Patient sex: F
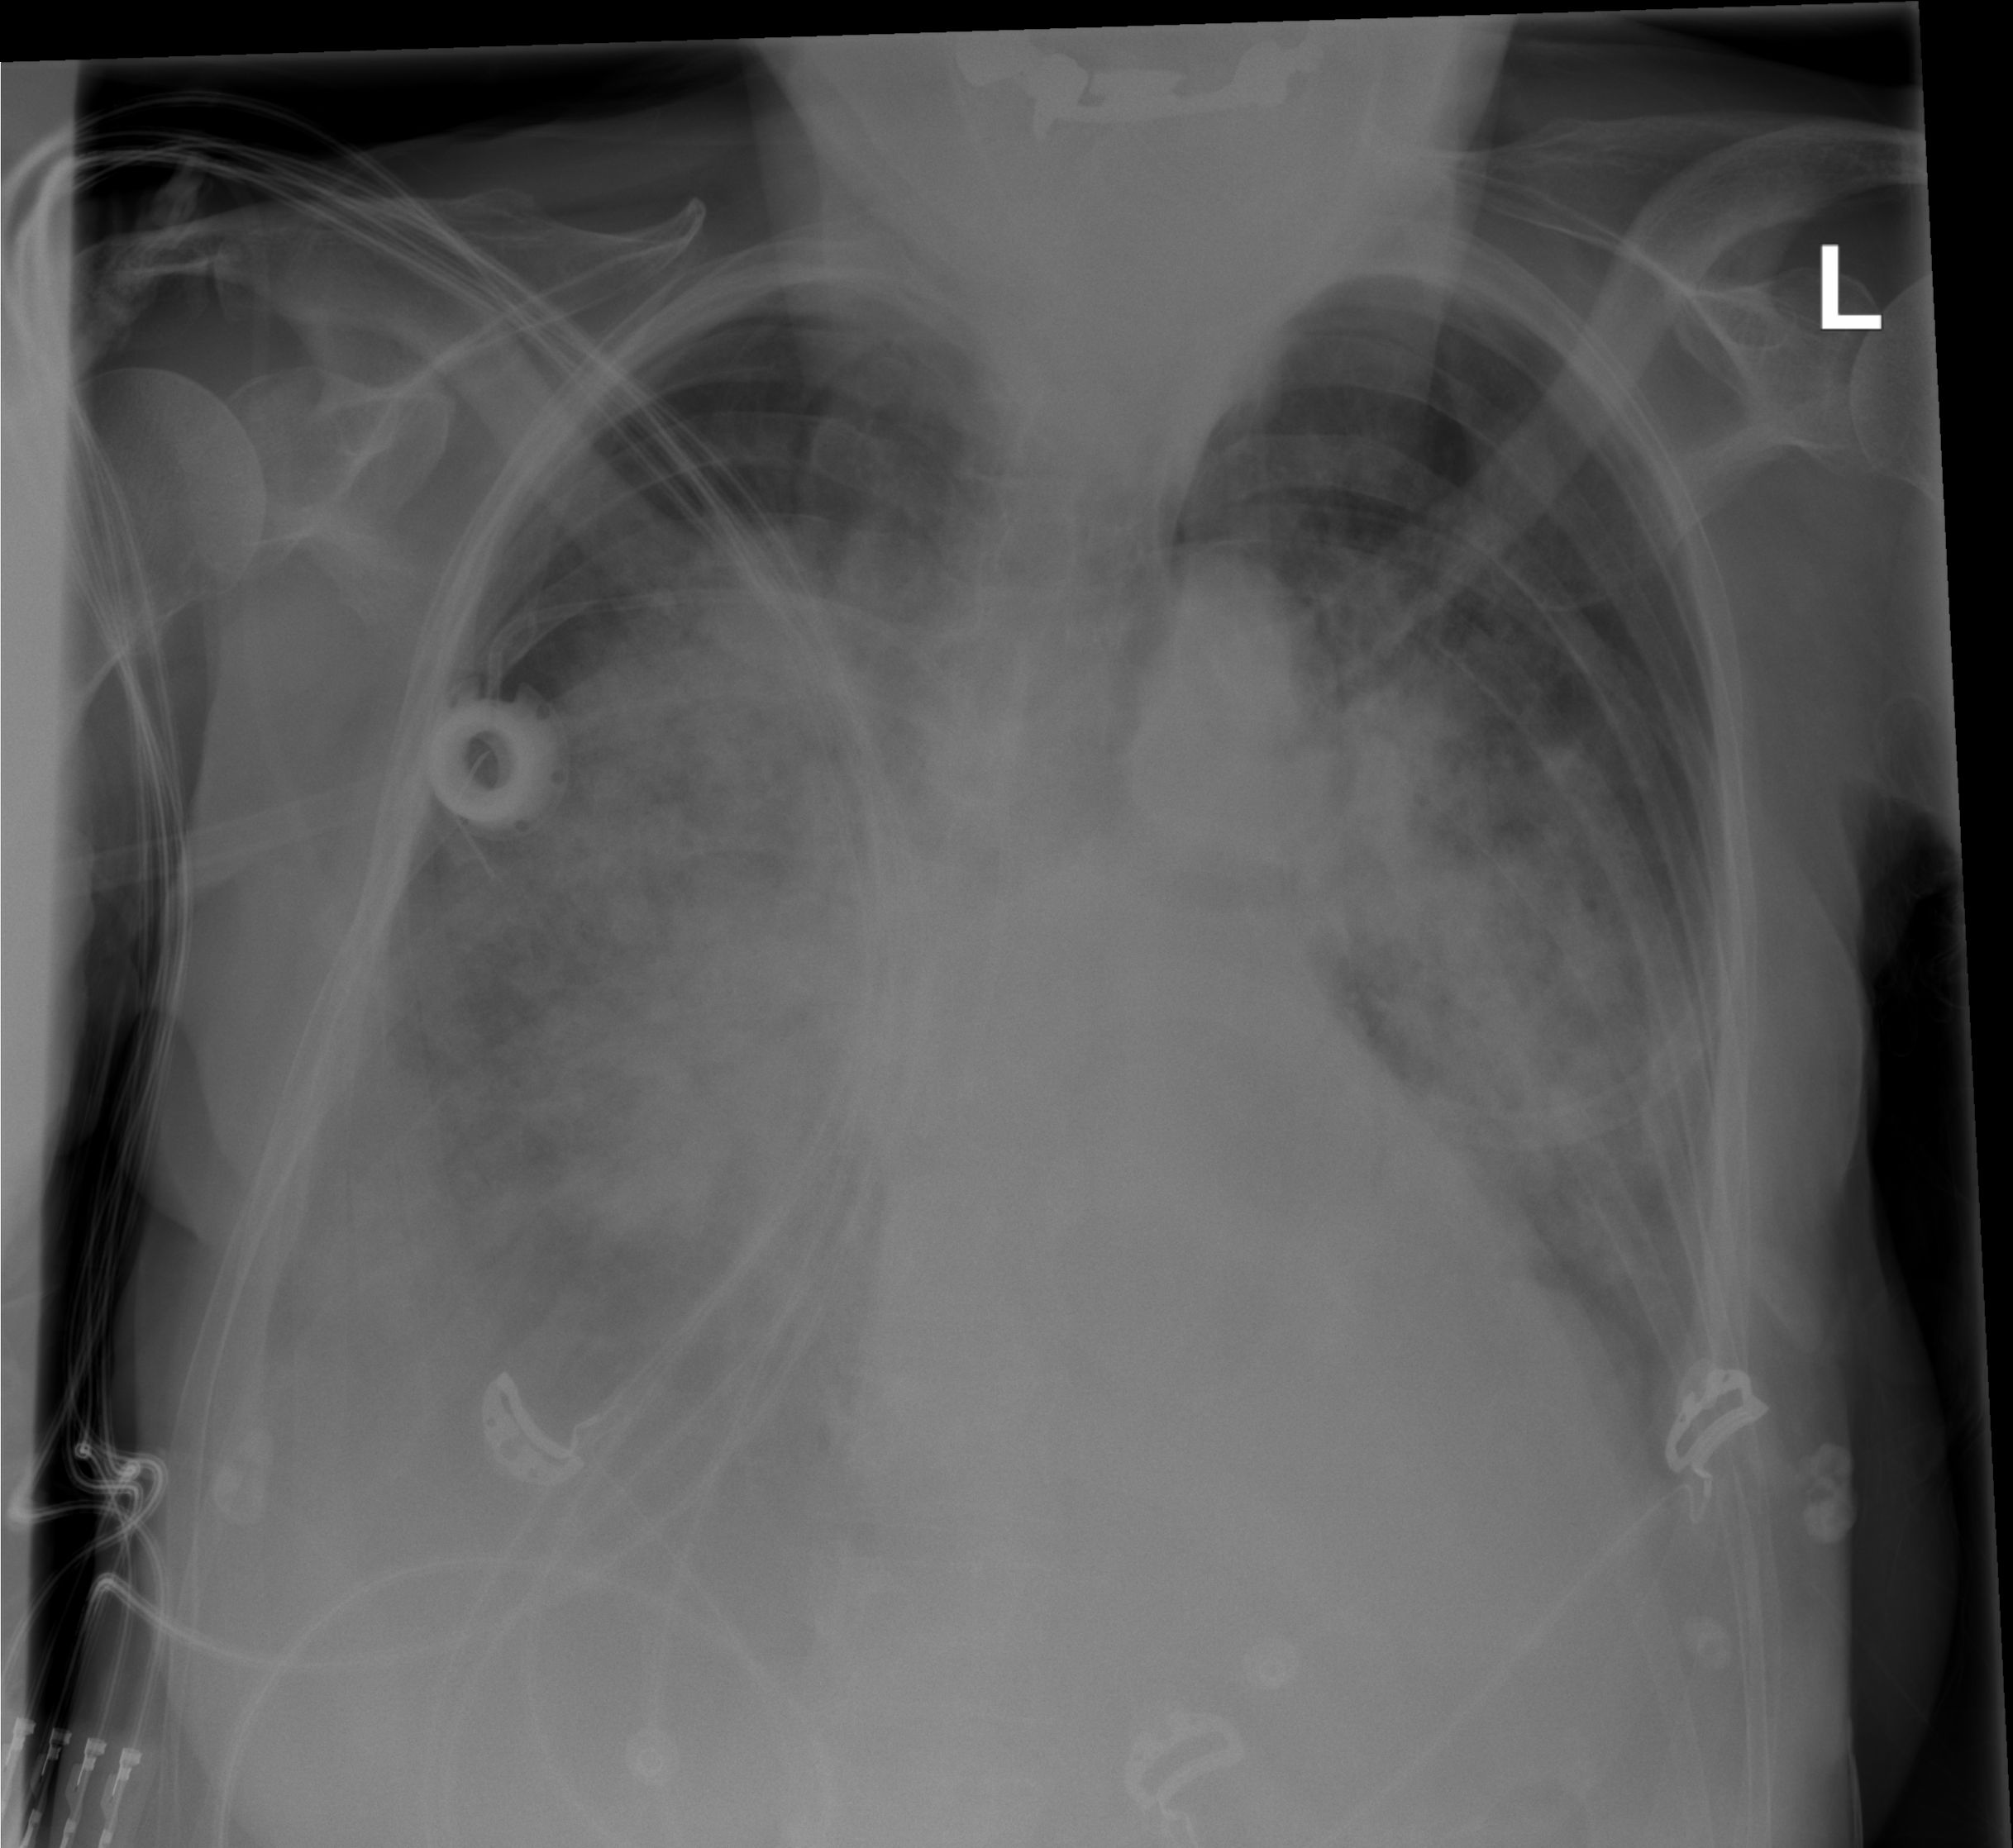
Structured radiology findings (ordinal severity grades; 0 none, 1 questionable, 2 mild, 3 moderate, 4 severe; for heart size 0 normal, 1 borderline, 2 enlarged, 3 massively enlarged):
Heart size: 1
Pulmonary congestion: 0
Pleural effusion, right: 3
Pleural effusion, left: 0
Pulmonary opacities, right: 3
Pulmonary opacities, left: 2
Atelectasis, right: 2
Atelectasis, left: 2